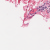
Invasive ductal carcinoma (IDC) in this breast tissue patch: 0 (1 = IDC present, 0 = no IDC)